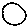
Label: circle